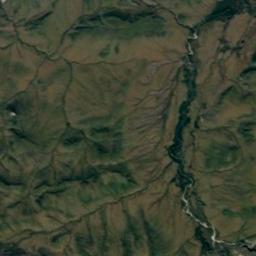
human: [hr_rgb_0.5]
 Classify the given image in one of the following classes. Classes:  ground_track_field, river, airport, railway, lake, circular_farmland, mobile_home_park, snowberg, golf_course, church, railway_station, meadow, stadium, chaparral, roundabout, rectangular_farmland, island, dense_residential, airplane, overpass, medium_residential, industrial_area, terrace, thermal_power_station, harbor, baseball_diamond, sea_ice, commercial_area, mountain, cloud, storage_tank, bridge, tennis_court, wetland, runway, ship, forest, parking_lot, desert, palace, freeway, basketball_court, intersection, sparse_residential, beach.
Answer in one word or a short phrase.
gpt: mountain